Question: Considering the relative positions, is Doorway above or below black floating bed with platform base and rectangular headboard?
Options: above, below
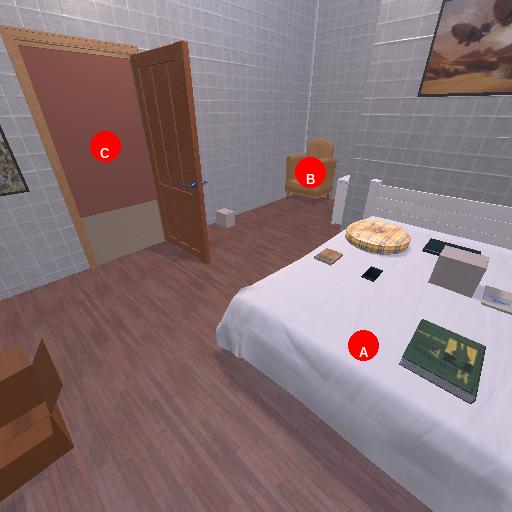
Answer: above